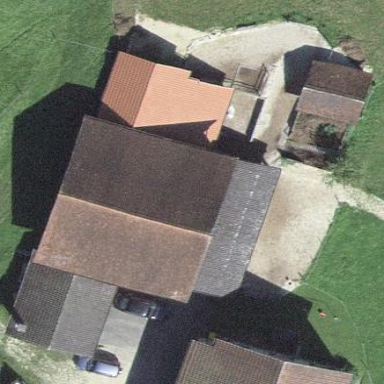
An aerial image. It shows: Stable building.